Question: I'm having problems with the below query, working in SQL Server.
'''
SELECT
emp_id= CASE employee_id
WHEN ''
THEN RTRIM(last_name) + '_' + RTRIM(first_name)
+ '_' + RTRIM(gender) + '_'
+ RTRIM(race_ethnicity_code) + '_'
+ RTRIM(high_degree_code) + '_' + RTRIM(position_code) + '_'
+ RTRIM(assignment_code)
ELSE employee_id
END ,
last_name, first_name,
assign_perc,
assignment_num,
CAST((total_salary)AS NUMERIC (18,2))* CAST((assign_perc) AS NUMERIC (18,2)) AS salary,
total_salary
FROM employee
ORDER BY last_name, first_name, district_name
'''
My script is a simple extraction of columns, creating a unique key through case statement for emp_id when its null. The problem im having is when multiplying the assign_perc with the total_Salary when that person has multiple assignments and taking the max salary when that sales person is only listed once. For example - my expected results:

John Smith is only a part time worker having one assignment being listed only one time, so his assign_perc will be less than 1 but I still need the max salary rather than the aggregate total (assign_perc*total_salary). Thank you for your help.
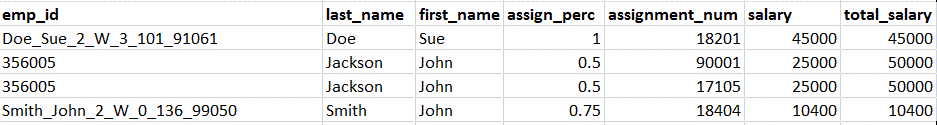
Answer: As noted above, this is excessively messy since you'll need to use the CASE statement to determine the virtual 'employee_id'. It would be simpler if you can either refactor this CASE statement into a udf, or store the result in the table for goodness sake!
To clarify what this is going to do - you want to join the 'employee' table on a table containing counts for each employee. The count table would look like this:
'''
SELECT employee_id, COUNT(*) AS employee_count
FROM employee
GROUP BY employee_id
'''
Joining them together would look like this:
'''
SELECT ...
FROM employee
JOIN (SELECT employee_id, COUNT(*) AS employee_count
FROM employee
GROUP BY employee_id) ec
ON employee.employee_id = ec.employee_id
'''
Your calculated salary would now become:
'''
CASE
WHEN ec.employee_count > 1
THEN CAST((total_salary)AS NUMERIC (18,2))* CAST((assign_perc) AS NUMERIC (18,2))
ELSE total_salary
END AS salary,
'''
And here is the complete query substituting the monstrous CASE statement in place of 'employee_id':
'''
SELECT
CASE employee.employee_id
WHEN ''
THEN RTRIM(last_name) + '_' + RTRIM(first_name)
+ '_' + RTRIM(gender) + '_'
+ RTRIM(race_ethnicity_code) + '_'
+ RTRIM(high_degree_code) + '_' + RTRIM(position_code) + '_'
+ RTRIM(assignment_code)
ELSE employee.employee_id
END AS emp_id,
last_name, first_name,
assign_perc,
assignment_num,
CASE
WHEN ec.employee_count > 1
THEN CAST((total_salary)AS NUMERIC (18,2))* CAST((assign_perc) AS NUMERIC (18,2))
ELSE total_salary
END AS salary,
total_salary
FROM employee
JOIN (SELECT CASE employee.employee_id
WHEN ''
THEN RTRIM(last_name) + '_' + RTRIM(first_name)
+ '_' + RTRIM(gender) + '_'
+ RTRIM(race_ethnicity_code) + '_'
+ RTRIM(high_degree_code) + '_' + RTRIM(position_code) + '_'
+ RTRIM(assignment_code)
ELSE employee.employee_id
END AS employee_id, COUNT(*) employee_count
FROM employee
GROUP BY CASE employee.employee_id
WHEN ''
THEN RTRIM(last_name) + '_' + RTRIM(first_name)
+ '_' + RTRIM(gender) + '_'
+ RTRIM(race_ethnicity_code) + '_'
+ RTRIM(high_degree_code) + '_' + RTRIM(position_code) + '_'
+ RTRIM(assignment_code)
ELSE employee.employee_id
END) ec
ON CASE employee.employee_id
WHEN ''
THEN RTRIM(last_name) + '_' + RTRIM(first_name)
+ '_' + RTRIM(gender) + '_'
+ RTRIM(race_ethnicity_code) + '_'
+ RTRIM(high_degree_code) + '_' + RTRIM(position_code) + '_'
+ RTRIM(assignment_code)
ELSE employee.employee_id
END = ec.employee_id
ORDER BY last_name, first_name, district_name
'''